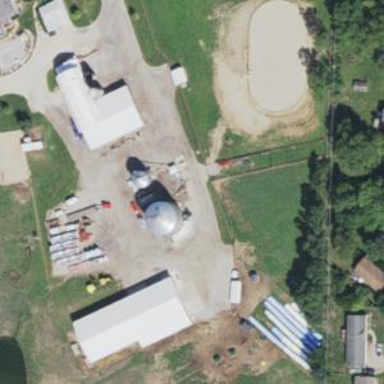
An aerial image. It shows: Silo.